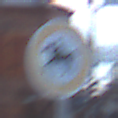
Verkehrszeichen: VerbotReiter
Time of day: Dawn
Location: Outdoor (Urban)
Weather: Clear
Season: NotSpecified
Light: Natural